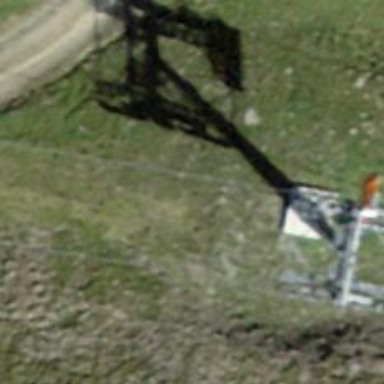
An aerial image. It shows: Pylon for aerialway.